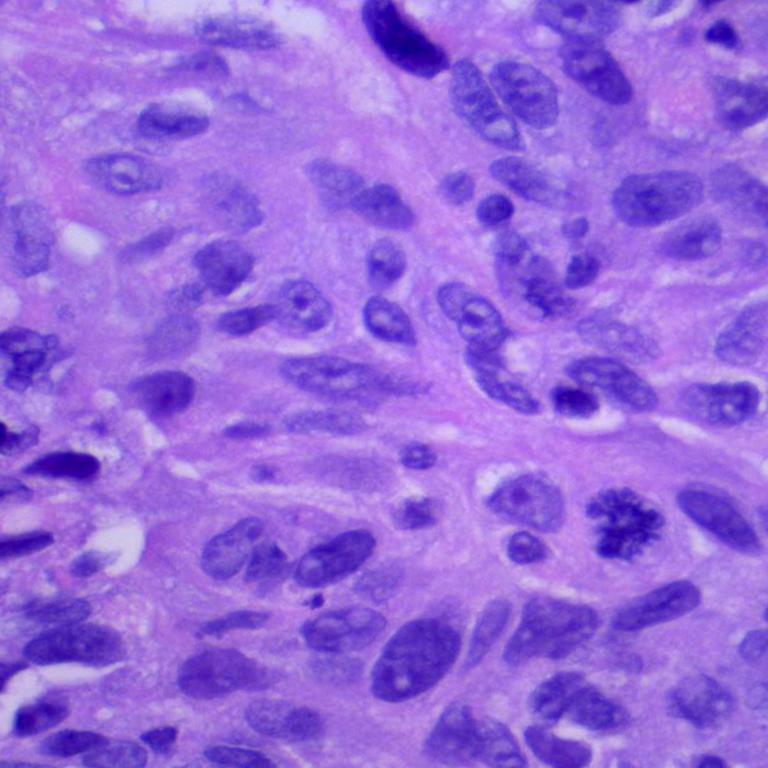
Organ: lung
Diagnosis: squamous carcinomas